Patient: sex M, age 48
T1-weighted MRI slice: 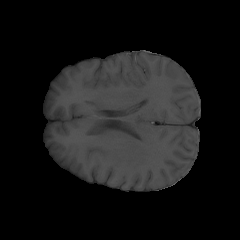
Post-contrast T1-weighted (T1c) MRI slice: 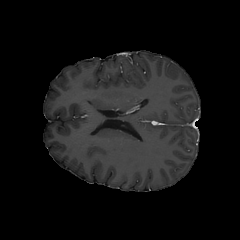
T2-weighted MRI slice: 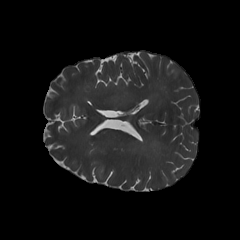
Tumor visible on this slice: no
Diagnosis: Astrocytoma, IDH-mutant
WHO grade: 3